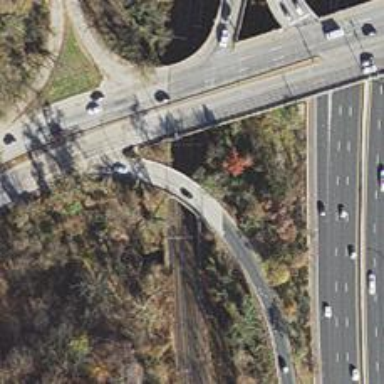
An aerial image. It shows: Bridge over motorway link with asphalt surface.